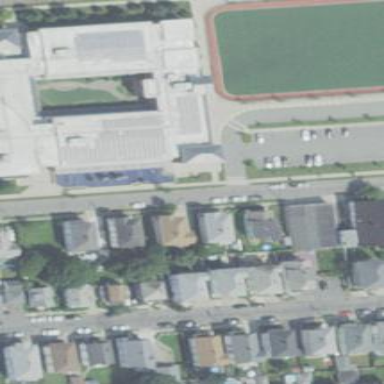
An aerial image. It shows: School.